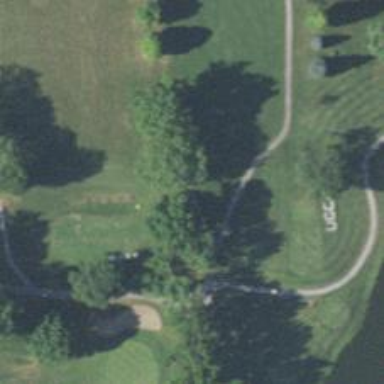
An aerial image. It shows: Path for both roads and golfers.